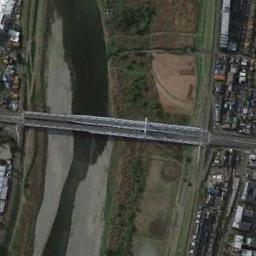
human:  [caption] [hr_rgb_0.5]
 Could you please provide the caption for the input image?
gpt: A bridge built on a dark green river and the river island of the river and some buildings arranged neatly on both sides of the river .

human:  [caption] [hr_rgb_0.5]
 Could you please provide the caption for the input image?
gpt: There is a bridge over the water and land .

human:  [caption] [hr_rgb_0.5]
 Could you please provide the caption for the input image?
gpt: Farms are on both sides of the river .

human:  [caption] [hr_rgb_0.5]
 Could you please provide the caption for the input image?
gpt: A bridge connects the land on both sides of the meandering river  There are long yellow river banks on both sides of the river  There are many buildings on the land .

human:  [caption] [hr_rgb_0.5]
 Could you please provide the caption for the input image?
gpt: Many buildings are on either side of the bridge .